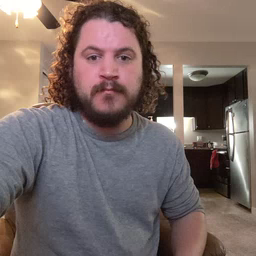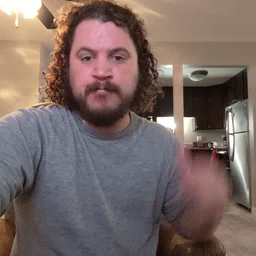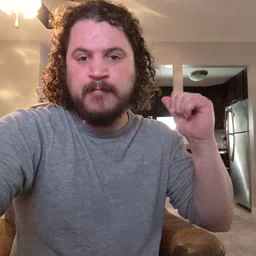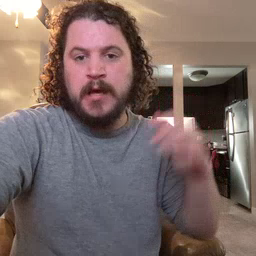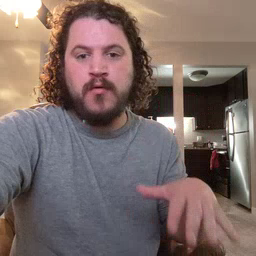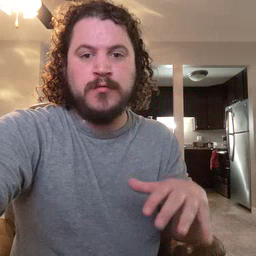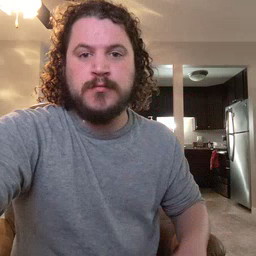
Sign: backyard